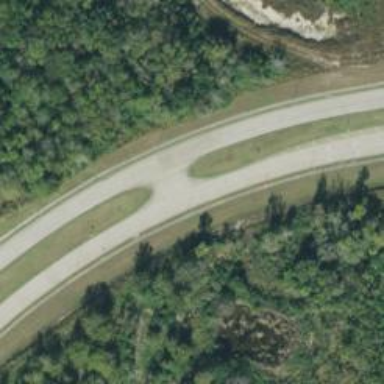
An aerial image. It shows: Secondary link road.